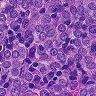
Metastatic tissue present: yes